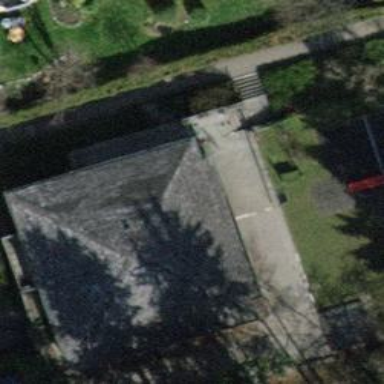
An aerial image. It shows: Pyramidal-shaped roof of apartment building.